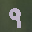
Label: 9